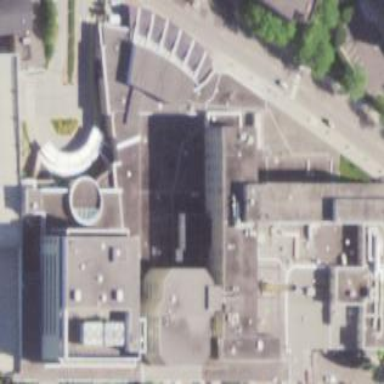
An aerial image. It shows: Hospital building.